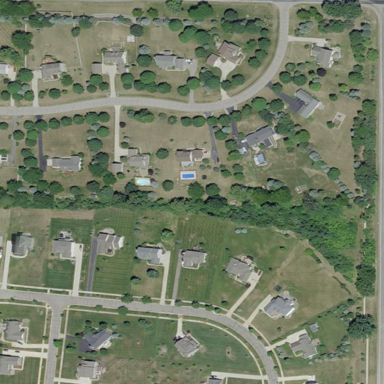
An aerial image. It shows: Single-family residential area.